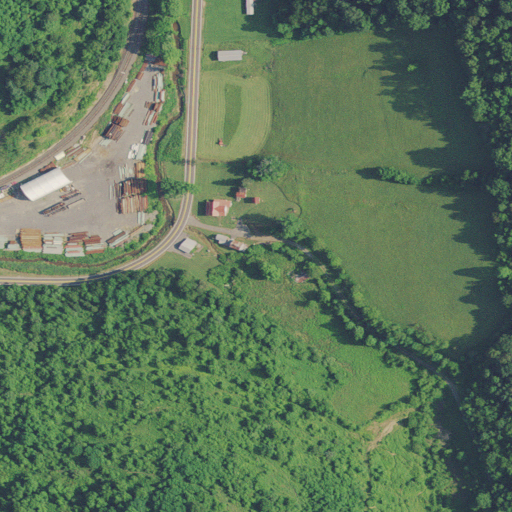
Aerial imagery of valley in West Virginia named Fox Hollow containing deciduous forest, pasture, barren land, mixed forest, open development, low intensity development, and medium intensity development